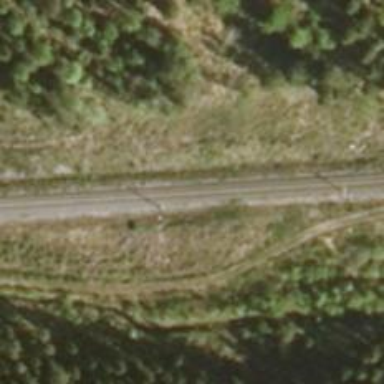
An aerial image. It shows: Railway with continuous electrified contact lines.